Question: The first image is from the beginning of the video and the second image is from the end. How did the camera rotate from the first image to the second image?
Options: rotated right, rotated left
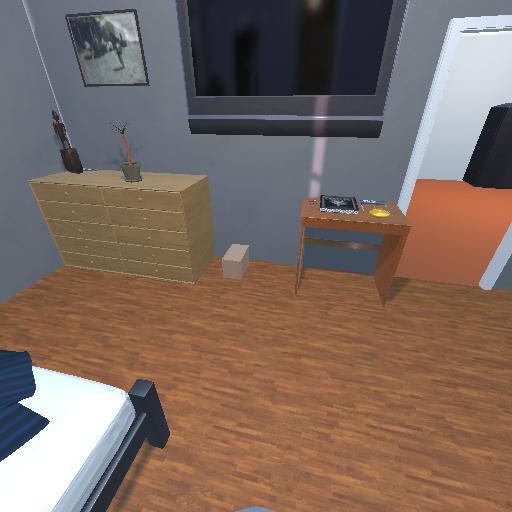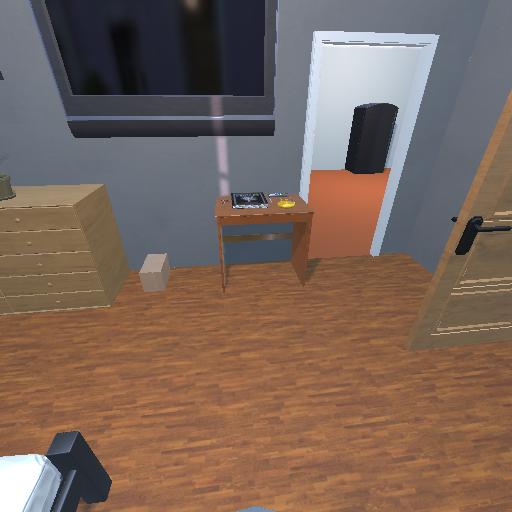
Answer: rotated right